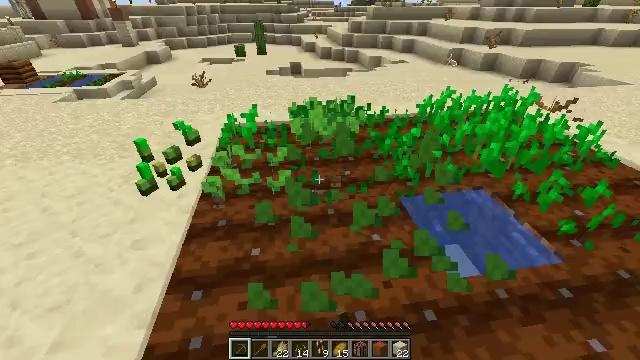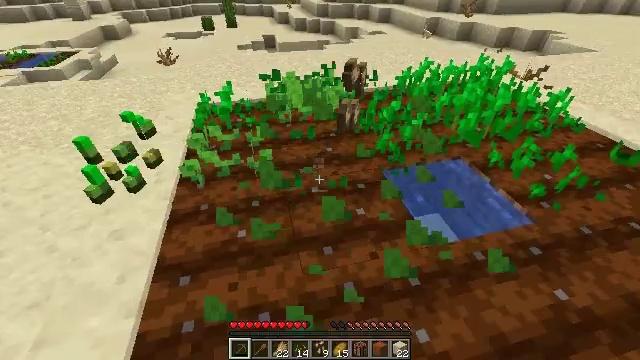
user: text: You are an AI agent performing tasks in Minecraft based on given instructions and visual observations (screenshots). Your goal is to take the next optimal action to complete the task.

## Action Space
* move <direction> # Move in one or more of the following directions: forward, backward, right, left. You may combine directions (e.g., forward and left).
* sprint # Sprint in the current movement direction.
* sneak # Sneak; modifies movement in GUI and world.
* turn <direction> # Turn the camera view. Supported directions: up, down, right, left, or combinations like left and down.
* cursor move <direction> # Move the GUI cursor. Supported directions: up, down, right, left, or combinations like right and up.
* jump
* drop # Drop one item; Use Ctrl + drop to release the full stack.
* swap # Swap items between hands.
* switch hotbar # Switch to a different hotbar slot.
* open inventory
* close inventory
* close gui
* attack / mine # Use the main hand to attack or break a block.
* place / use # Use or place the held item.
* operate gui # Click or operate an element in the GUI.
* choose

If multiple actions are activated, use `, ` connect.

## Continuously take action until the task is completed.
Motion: motion action
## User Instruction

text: Get wheat from the farmland.
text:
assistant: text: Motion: turn right and down
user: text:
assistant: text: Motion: no_op